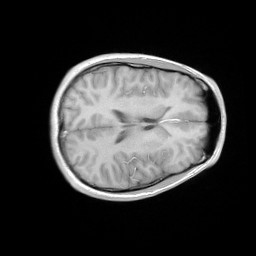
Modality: FLASH
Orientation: axial
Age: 24
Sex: male
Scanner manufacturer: siemens
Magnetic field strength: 3 T
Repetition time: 0.245 s
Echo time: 0.0026 s